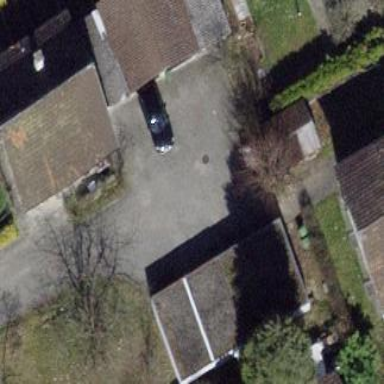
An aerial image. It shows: Group of garages.